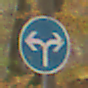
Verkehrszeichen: VorgeschriebeneFahrtrichtungRechtsOderLinks
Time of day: MorningAfternoon
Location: Outdoor (Nature)
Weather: Overcast
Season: Autumn
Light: Natural